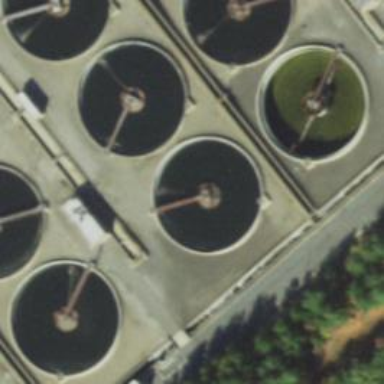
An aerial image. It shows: Image of wastewater.